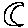
Label: moon